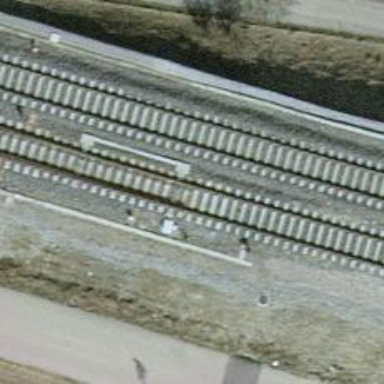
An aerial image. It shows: Single railway track with electrified contact line.